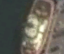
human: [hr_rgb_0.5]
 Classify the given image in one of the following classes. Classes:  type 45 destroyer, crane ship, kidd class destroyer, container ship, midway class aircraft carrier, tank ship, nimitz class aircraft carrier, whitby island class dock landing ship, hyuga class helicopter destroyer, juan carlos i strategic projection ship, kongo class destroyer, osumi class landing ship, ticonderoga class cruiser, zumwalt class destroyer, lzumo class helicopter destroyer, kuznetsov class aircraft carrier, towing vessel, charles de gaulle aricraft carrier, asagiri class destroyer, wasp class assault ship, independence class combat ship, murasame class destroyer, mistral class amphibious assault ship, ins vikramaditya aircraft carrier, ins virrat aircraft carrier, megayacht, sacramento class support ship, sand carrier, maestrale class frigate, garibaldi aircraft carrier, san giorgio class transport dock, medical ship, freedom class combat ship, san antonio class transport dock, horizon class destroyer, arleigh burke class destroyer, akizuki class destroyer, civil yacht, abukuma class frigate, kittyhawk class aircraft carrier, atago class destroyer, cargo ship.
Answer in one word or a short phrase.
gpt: Towing vessel